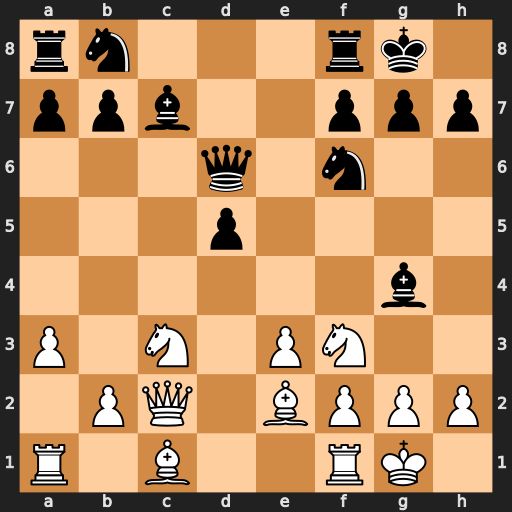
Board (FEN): rn3rk1/ppb2ppp/3q1n2/3p4/6b1/P1N1PN2/1PQ1BPPP/R1B2RK1
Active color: w
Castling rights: -
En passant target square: -
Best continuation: Nb5 Qc6 Qxc6 Nxc6 Nxc7